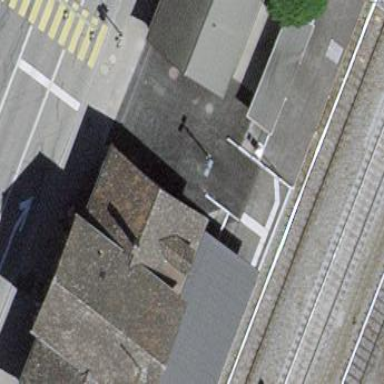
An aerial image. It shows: Train station building.